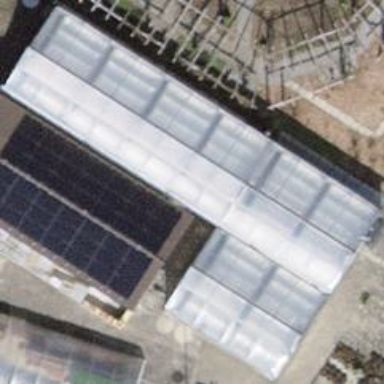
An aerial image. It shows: Greenhouse.